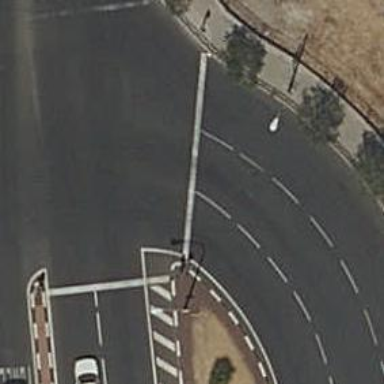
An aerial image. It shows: Road with traffic signals.